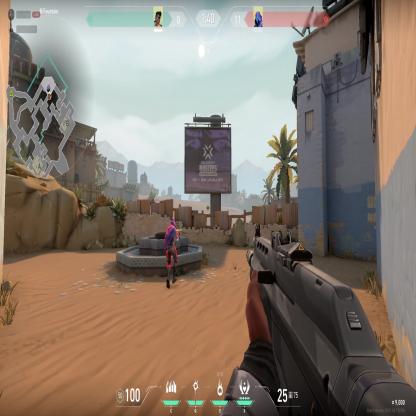
Label: enemy